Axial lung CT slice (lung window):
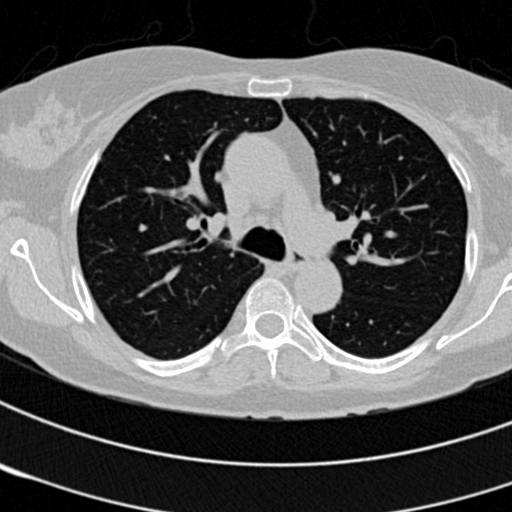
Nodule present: no